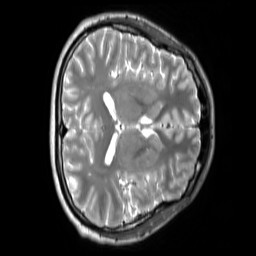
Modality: T2w
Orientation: axial
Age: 24
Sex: male
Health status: ill
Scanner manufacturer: siemens
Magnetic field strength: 3 T
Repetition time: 2.8 s
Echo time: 0.326 s